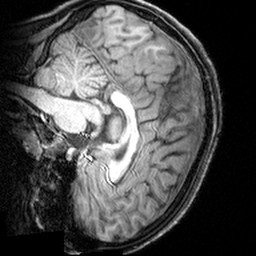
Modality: T1w
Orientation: sagittal
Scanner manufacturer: siemens
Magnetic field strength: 3 T
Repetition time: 1.9 s
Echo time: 0.00397 s